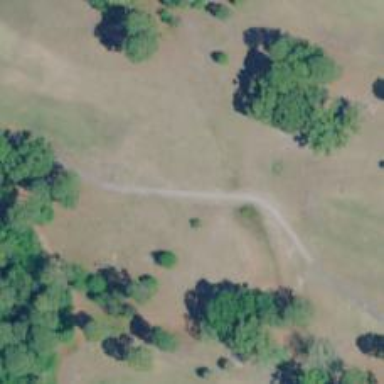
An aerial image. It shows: Pathway for golfing.